Chest X-ray. View position: PA
Patient age: 66
Patient sex: F
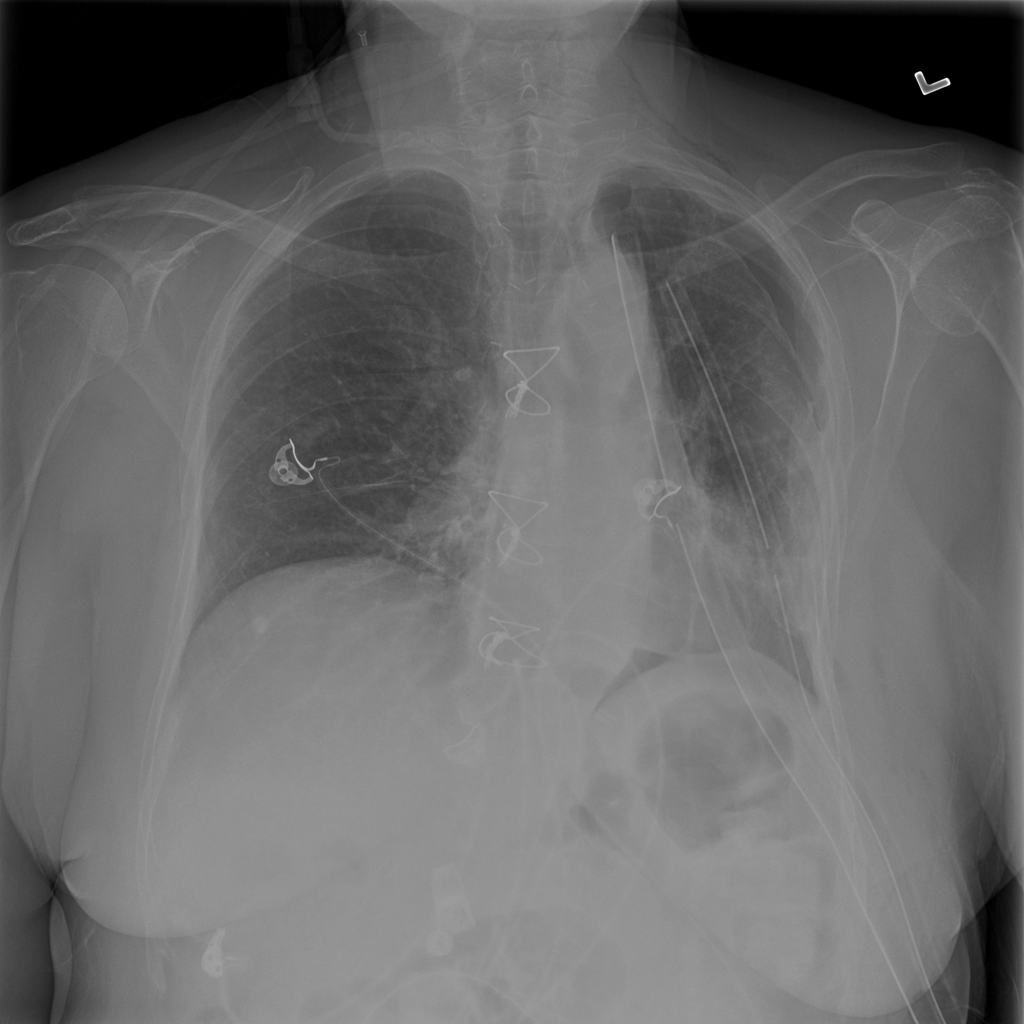
Finding: Pneumothorax